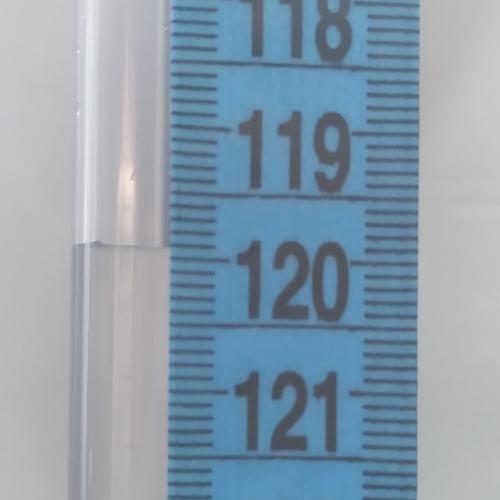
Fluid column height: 119.9 cm